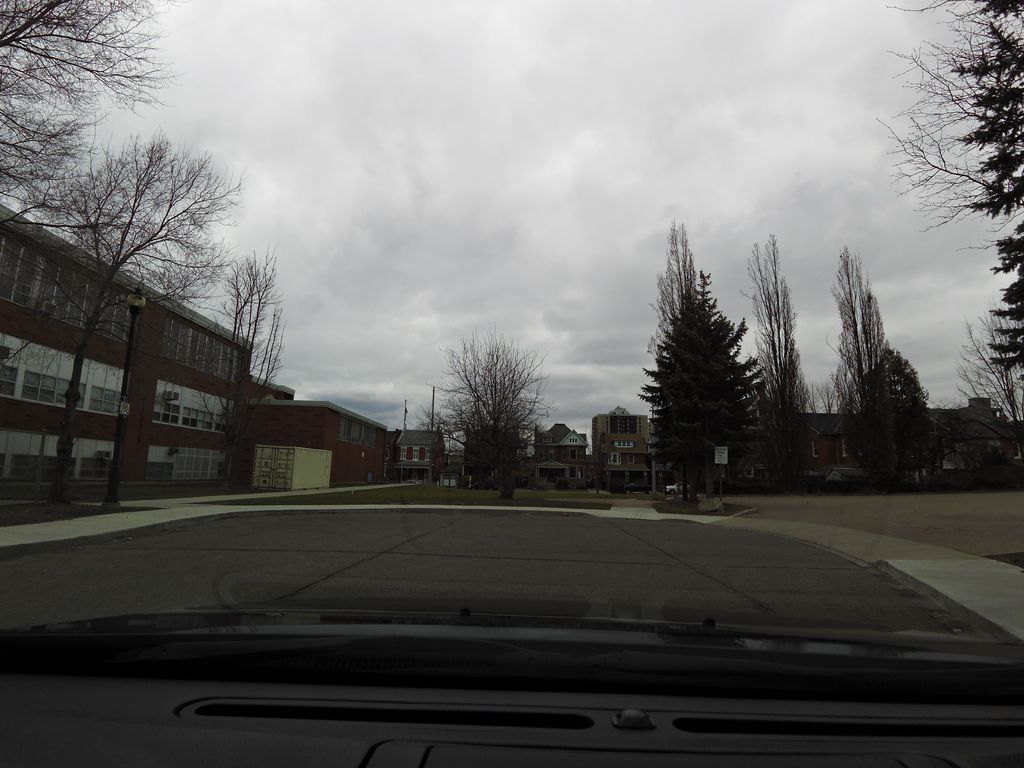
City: hamilton